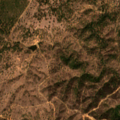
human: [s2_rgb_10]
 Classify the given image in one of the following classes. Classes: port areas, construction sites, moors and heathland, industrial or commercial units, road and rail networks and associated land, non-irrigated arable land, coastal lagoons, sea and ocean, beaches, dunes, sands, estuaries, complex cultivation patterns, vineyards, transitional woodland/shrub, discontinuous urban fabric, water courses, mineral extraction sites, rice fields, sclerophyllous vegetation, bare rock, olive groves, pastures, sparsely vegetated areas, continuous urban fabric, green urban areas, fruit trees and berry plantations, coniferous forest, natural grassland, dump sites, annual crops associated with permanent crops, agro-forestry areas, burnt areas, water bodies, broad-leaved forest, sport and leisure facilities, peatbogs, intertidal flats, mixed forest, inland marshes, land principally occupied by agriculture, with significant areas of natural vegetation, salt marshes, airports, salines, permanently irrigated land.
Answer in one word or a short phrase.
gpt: agro-forestry areas, broad-leaved forest, transitional woodland/shrub